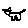
Label: cat